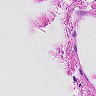
Metastatic tissue present: no